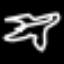
Label: airplane